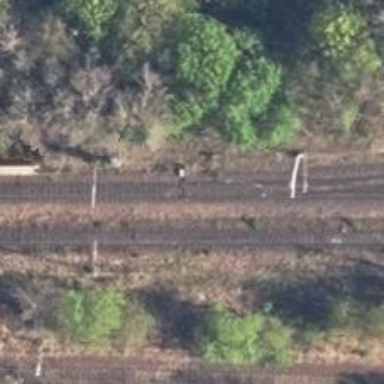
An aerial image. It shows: Railway with electrified contact lines running on embankment.